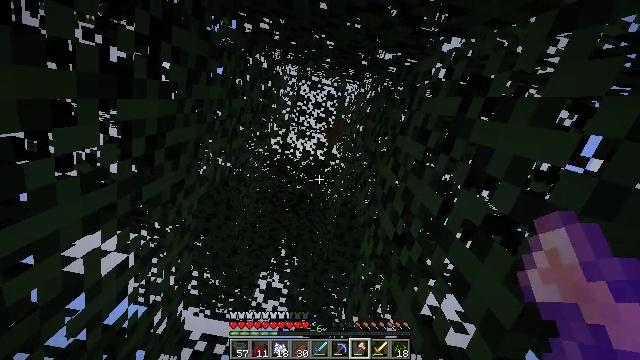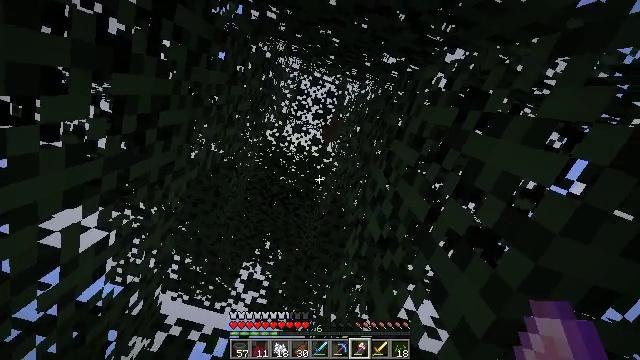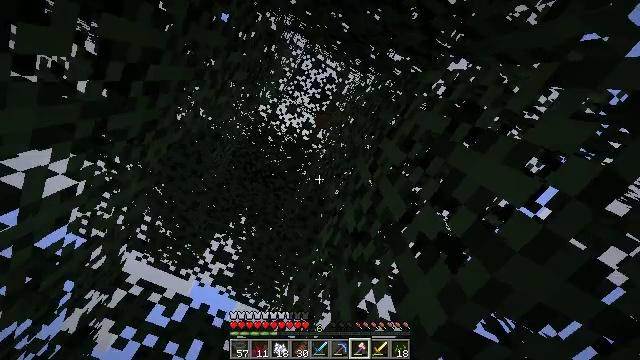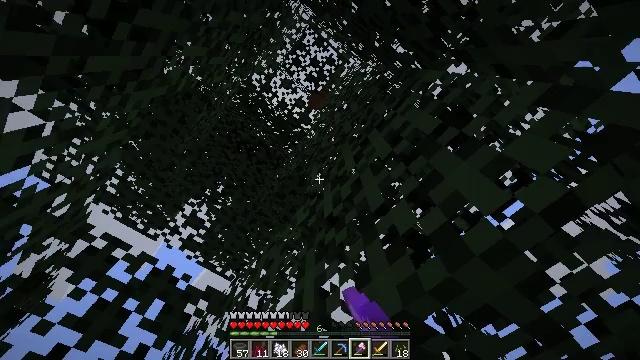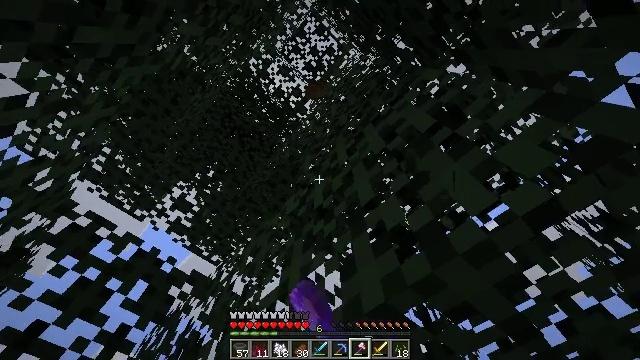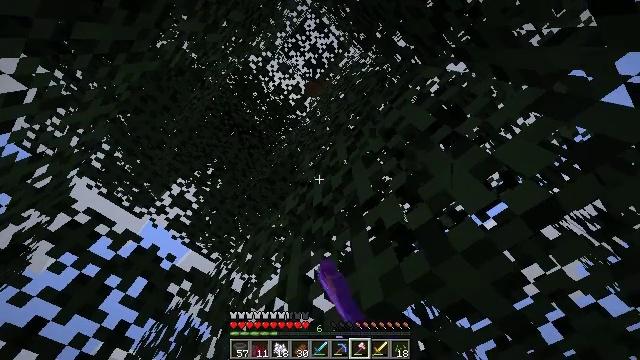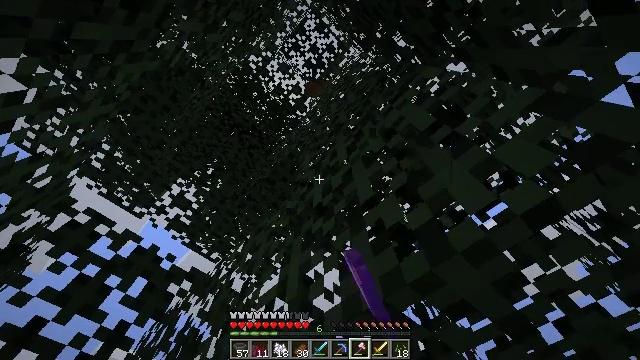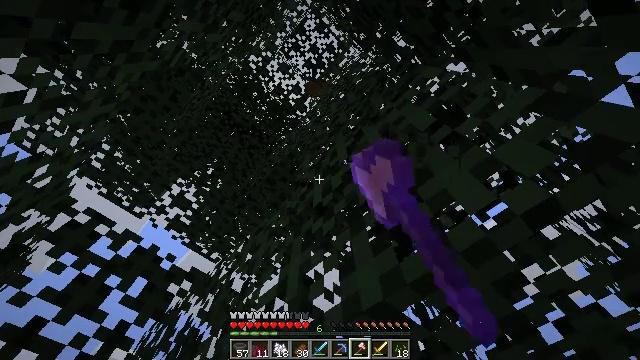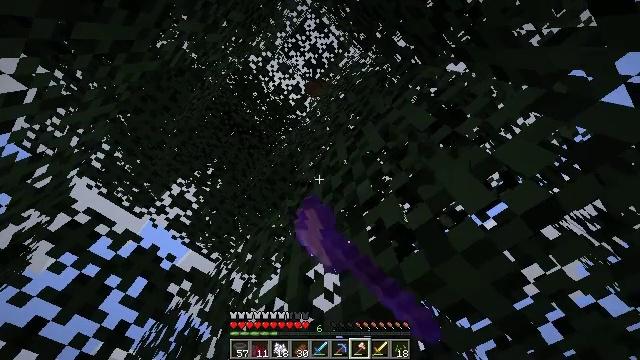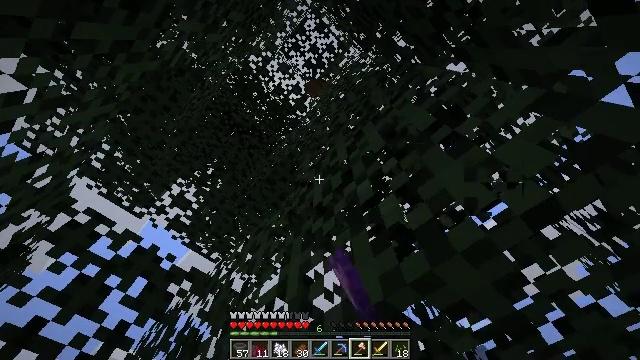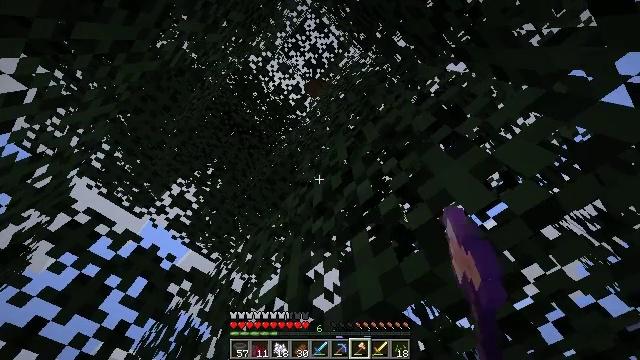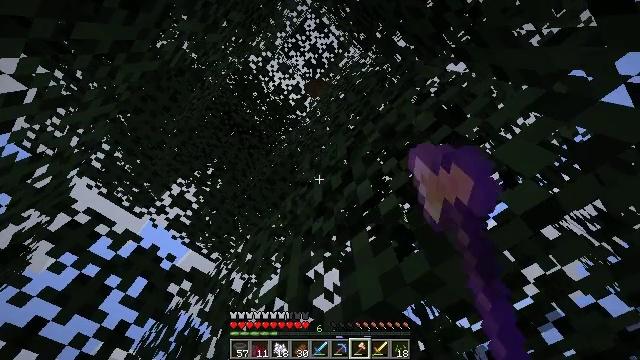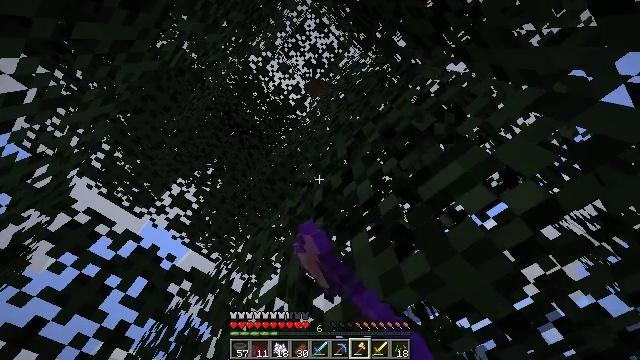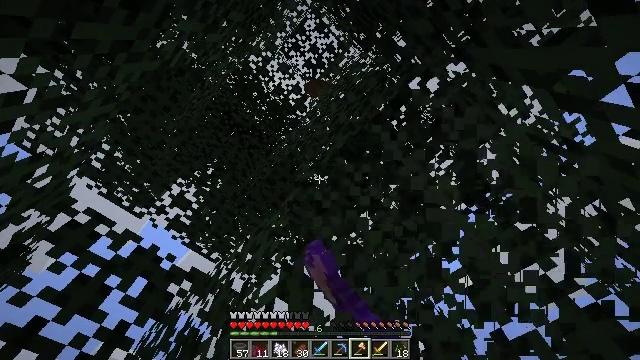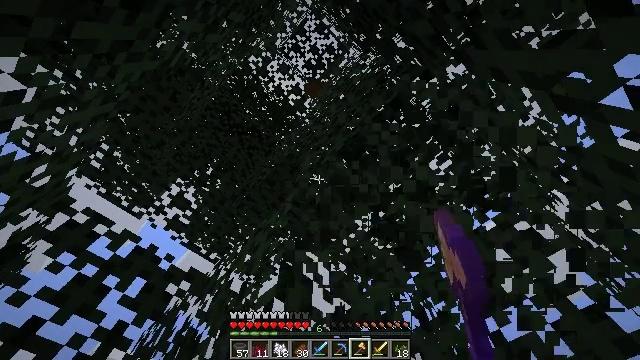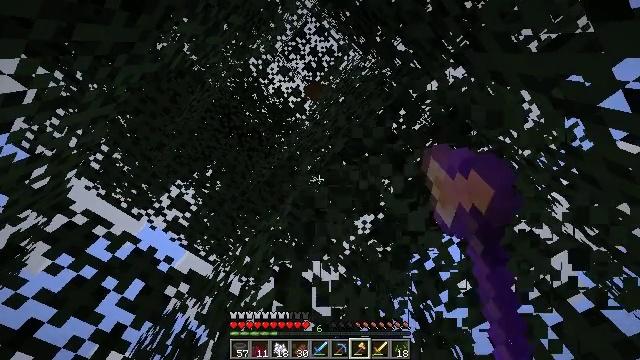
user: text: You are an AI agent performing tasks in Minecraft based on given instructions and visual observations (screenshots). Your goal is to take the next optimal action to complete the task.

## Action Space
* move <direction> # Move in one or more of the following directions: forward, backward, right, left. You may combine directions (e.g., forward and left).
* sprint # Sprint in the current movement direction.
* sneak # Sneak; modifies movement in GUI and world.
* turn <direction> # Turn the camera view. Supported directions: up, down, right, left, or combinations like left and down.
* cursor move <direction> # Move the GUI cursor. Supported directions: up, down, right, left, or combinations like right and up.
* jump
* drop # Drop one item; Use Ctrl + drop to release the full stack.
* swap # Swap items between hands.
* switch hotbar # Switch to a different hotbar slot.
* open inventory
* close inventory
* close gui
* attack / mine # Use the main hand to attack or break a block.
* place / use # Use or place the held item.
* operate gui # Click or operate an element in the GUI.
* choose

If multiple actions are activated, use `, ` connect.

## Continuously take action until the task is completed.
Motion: motion action
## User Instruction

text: Break the spruce leaves to clear the area.
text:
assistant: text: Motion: turn right, attack / mine
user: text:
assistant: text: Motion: turn right and down, attack / mine
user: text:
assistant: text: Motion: turn right and down, attack / mine
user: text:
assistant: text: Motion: turn right and down, attack / mine
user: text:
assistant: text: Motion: attack / mine
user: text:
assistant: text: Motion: attack / mine
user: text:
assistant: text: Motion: attack / mine
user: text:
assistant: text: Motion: attack / mine
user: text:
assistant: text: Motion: attack / mine
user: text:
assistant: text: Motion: attack / mine
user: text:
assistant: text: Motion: attack / mine
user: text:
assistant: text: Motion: attack / mine
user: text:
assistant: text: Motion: attack / mine
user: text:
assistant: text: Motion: attack / mine
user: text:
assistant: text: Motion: attack / mine
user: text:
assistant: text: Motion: attack / mine
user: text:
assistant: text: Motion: attack / mine
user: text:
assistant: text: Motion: attack / mine
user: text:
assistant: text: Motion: attack / mine
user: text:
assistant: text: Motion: attack / mine
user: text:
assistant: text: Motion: attack / mine
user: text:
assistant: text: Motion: attack / mine
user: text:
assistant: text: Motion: attack / mine
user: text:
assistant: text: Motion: attack / mine
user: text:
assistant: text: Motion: attack / mine
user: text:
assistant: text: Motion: attack / mine
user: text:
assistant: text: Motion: attack / mine
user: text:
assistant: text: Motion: attack / mine
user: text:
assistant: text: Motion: attack / mine
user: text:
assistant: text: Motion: turn left, attack / mine